Question: What is the value of the measurement in the image?
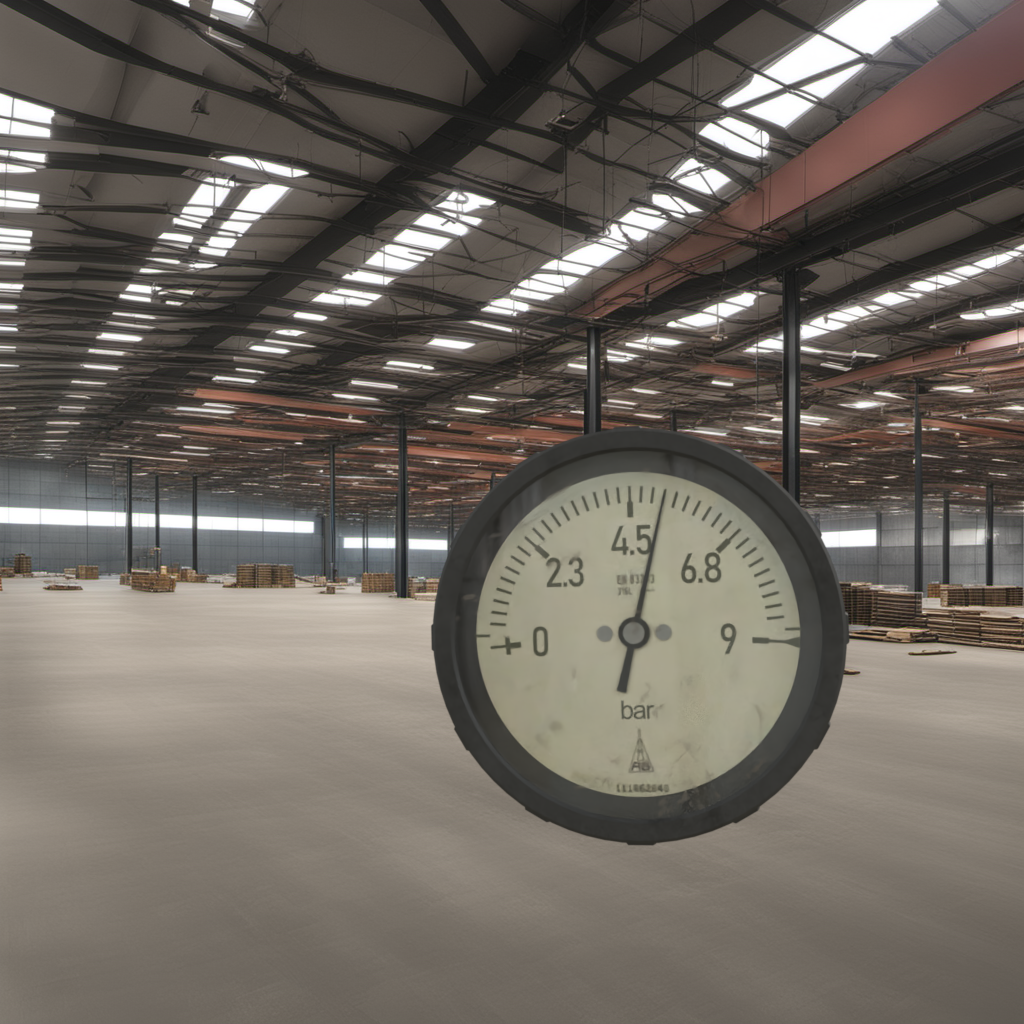
Answer: The result is 5.15
Question: What is the value range of this measurement?
Answer: The range is from 0 to 9
Question: What is the minimum and maximum value of the measurement shown in the image?
Answer: The minimum value is 0 and the maximum value is 9